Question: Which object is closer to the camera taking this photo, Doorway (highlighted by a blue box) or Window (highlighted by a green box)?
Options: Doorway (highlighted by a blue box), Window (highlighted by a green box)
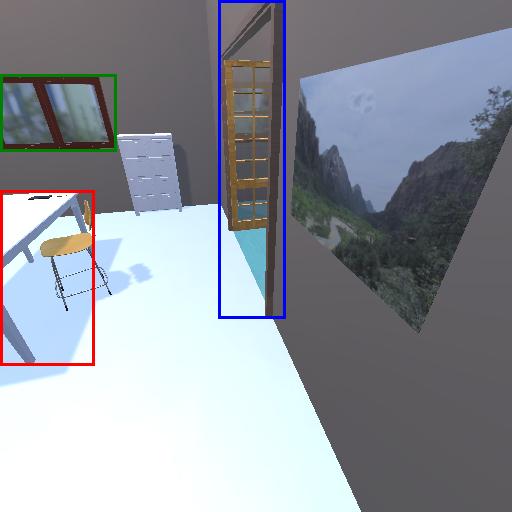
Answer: Doorway (highlighted by a blue box)